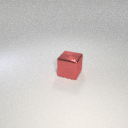
large red metal cube